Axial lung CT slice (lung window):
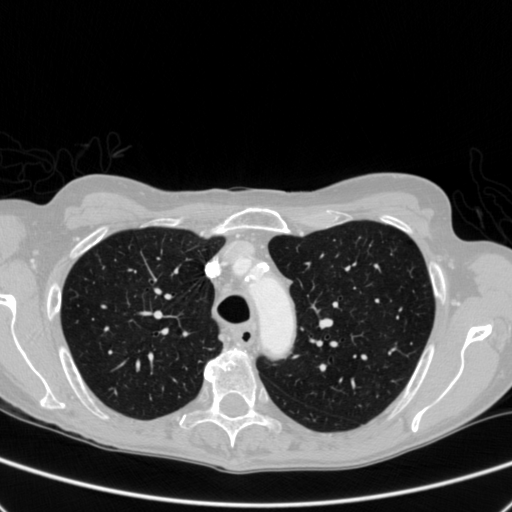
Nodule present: no